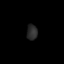
Tissue: lung
Cell type: Epithelial cells
Senescence score: 0.1719
Nuclear area (px): 162
Mean DAPI intensity: 42.34